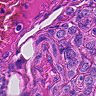
Metastatic tissue present: yes